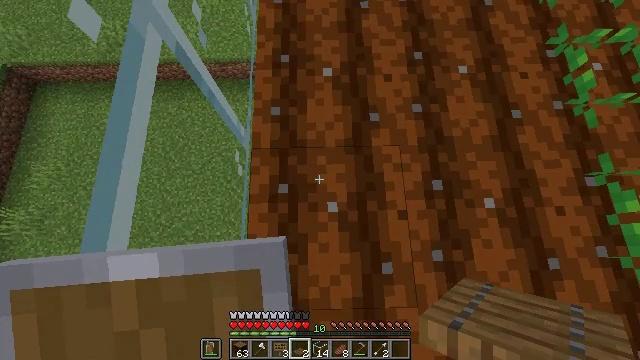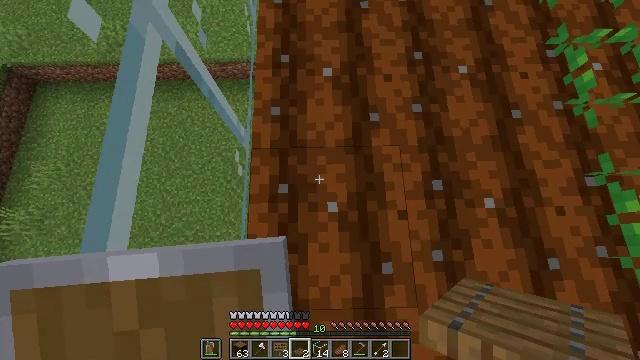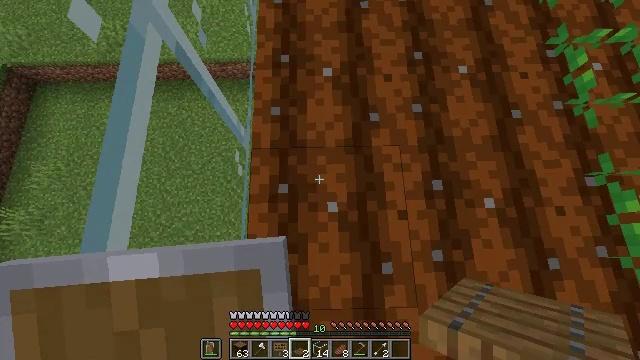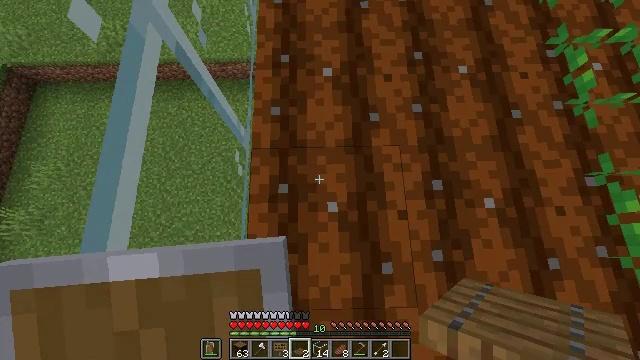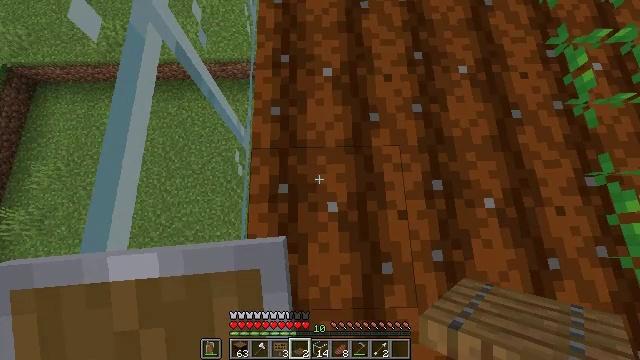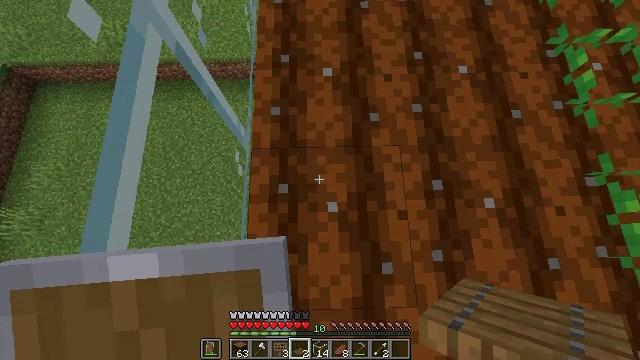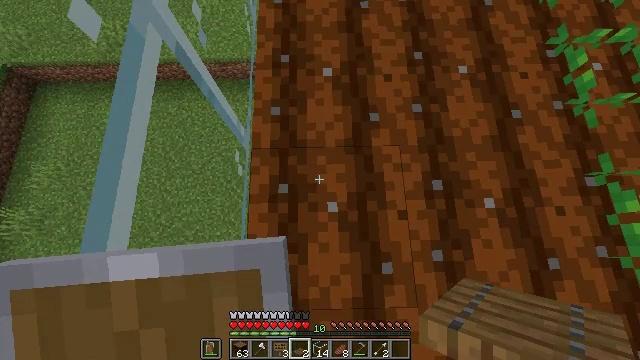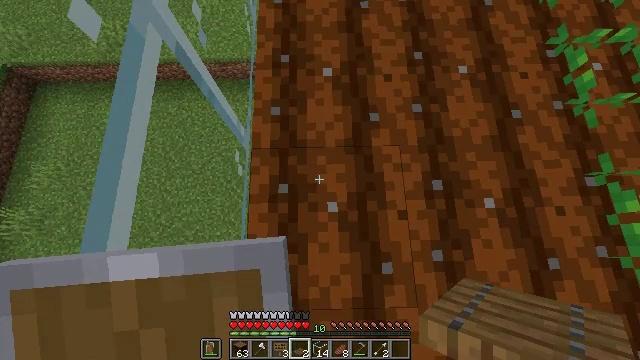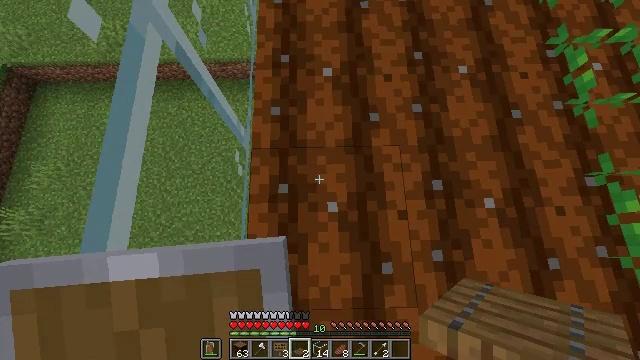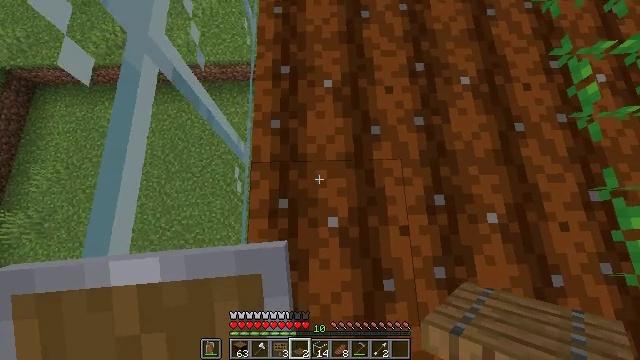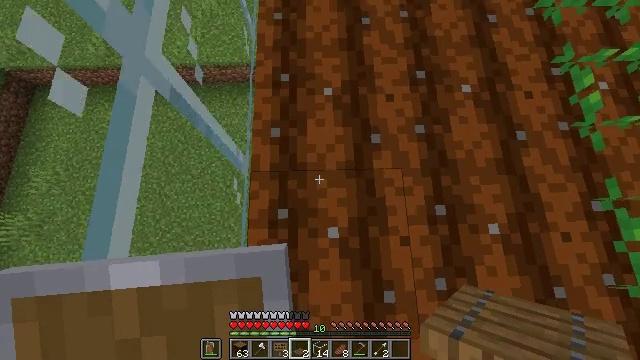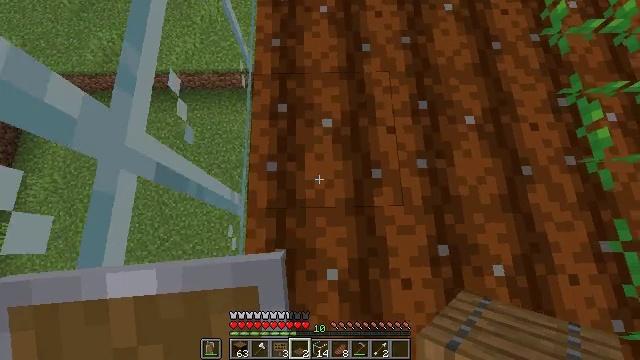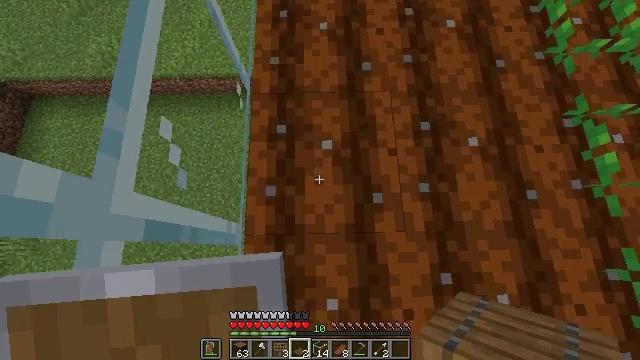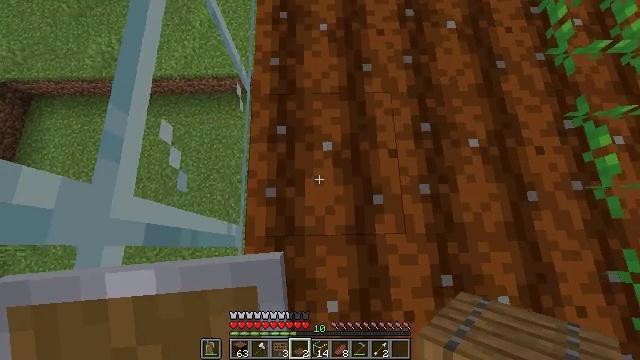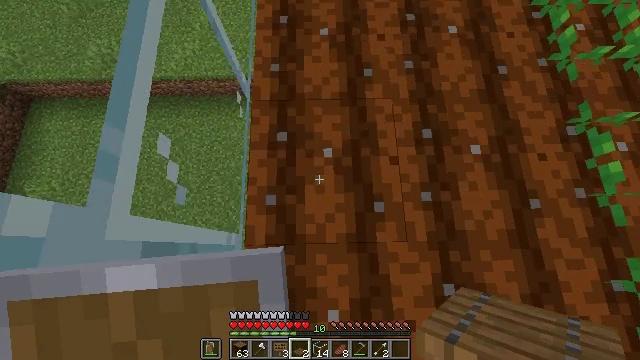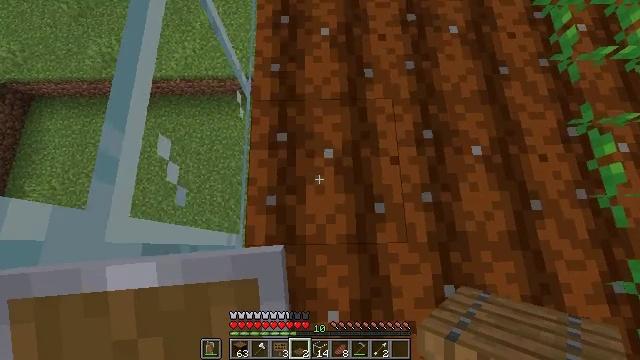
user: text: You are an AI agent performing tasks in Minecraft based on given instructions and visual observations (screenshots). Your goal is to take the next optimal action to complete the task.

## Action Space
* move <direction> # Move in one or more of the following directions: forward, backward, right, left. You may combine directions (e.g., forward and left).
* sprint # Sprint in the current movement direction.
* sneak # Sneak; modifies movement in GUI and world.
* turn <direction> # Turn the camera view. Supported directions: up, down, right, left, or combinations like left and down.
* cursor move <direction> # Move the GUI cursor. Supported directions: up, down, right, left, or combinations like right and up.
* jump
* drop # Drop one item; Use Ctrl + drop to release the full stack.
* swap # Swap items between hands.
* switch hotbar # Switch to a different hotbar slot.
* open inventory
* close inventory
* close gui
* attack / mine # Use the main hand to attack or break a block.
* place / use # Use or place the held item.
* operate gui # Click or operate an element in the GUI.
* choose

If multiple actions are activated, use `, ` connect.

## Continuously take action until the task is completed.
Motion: motion action
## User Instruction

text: Attack the spruce door to gather it.
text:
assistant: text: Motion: no_op
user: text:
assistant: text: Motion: no_op
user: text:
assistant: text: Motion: no_op
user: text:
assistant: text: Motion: no_op
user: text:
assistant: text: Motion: no_op
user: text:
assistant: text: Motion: no_op
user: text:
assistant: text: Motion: no_op
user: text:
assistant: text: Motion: no_op
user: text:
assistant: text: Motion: move forward
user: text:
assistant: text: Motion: move forward
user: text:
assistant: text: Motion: move forward
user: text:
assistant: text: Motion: no_op
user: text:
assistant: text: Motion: no_op
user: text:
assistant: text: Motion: no_op
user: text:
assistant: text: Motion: no_op
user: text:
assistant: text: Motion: jump
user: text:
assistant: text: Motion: jump
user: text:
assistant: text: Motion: jump
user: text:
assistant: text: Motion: jump
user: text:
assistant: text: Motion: jump
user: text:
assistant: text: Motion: jump
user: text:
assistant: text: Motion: no_op
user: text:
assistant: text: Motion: no_op
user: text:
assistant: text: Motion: no_op
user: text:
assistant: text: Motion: no_op
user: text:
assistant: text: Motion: no_op
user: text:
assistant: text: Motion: no_op
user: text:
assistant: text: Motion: no_op
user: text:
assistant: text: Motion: no_op
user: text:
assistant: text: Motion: no_op